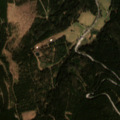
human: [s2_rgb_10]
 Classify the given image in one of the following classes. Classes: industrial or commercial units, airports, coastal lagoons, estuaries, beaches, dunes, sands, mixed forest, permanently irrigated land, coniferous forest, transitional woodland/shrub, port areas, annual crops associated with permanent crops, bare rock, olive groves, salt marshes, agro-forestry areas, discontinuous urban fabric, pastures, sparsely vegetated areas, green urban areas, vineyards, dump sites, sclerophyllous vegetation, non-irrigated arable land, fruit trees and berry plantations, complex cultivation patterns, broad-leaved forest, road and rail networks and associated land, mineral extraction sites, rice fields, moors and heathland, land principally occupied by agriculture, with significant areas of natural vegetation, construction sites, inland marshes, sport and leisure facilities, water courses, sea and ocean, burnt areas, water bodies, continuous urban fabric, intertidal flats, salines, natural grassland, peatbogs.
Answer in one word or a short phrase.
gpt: pastures, coniferous forest